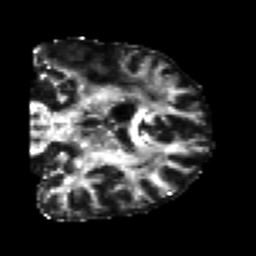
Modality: FA
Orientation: coronal
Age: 43
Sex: male
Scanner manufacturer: siemens
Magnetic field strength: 3 T
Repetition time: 7.3 s
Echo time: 0.087 s